Question: I'm trying to change the background of a listview item when it's pressed, and despite having tried what has been mentioned in other SO posts the item refuses to change background when clicked.
What I'm I doing wrong?
---

This is how the default listview reacts when clicking an item (talking about the background change), but since I'm using custom list elements layout the list doesn't respond to clicks at all and is very dull, so I'm trying to achieve similar behaviour with the background changing whenever I click a list element.
I have this simple selector:
'''
<?xml version="1.0" encoding="utf-8"?>
<selector xmlns:android="http://schemas.android.com/apk/res/android">
<item
android:state_pressed="true"
android:drawable="@drawable/selected_state" />
</selector>
'''
'''
<?xml version="1.0" encoding="UTF-8"?>
<shape xmlns:android="http://schemas.android.com/apk/res/android"
android:shape="rectangle">
<solid android:color="@color/darkblue" />
</shape>
'''
---
I tried setting it to the selector of the listview and making the list view single choice
'''
<?xml version="1.0" encoding="utf-8"?>
<RelativeLayout xmlns:android="http://schemas.android.com/apk/res/android"
android:layout_width="match_parent"
android:layout_height="100dp">
...
<LinearLayout
android:id="@+id/tab1"
android:layout_width="fill_parent"
android:layout_height="fill_parent"
android:orientation="vertical">
<ListView
android:layout_width="wrap_content"
android:layout_height="fill_parent"
android:id="@+id/listViewCentral"
android:choiceMode="singleChoice"
android:listSelector="@drawable/selector" />
</LinearLayout>
...
</RelativeLayout>
'''
'''
<?xml version="1.0" encoding="utf-8"?>
<RelativeLayout xmlns:android="http://schemas.android.com/apk/res/android"
android:layout_width="match_parent"
android:layout_height="100dp"
android:background="@drawable/selector">
...
</RelativeLayout>
'''
---
And I used 'OnItemClick' listener to set the state to selected
'''
ListView list = (ListView)findViewById(R.id.listViewCentral);
list.setAdapter(stringAdapter);
list.setOnItemClickListener(new TsClickListener());
'''
'''
public class TsClickListener implements AdapterView.OnItemClickListener {
@Override
public void onItemClick(AdapterView<?> parent, View view, int position, long id) {
view.setSelected(true);
}
}
'''
Logcat is empty (no errors)
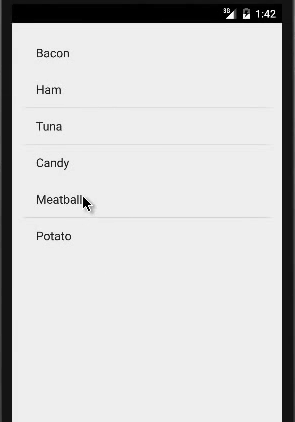
Answer: The problem after all was the 'OnItemClick' event wasn't being fired at all, and the solution was to add the ''clickable'' attribute to the 'RelativeLayout' of my list view element's layout and set it to , everything works fine then.
'''
<?xml version="1.0" encoding="utf-8"?>
<RelativeLayout xmlns:android="http://schemas.android.com/apk/res/android"
android:layout_width="match_parent"
android:layout_height="100dp"
android:clickable="true" <-- Problem
android:background="@drawable/selector">
...
</RelativeLayout>
'''